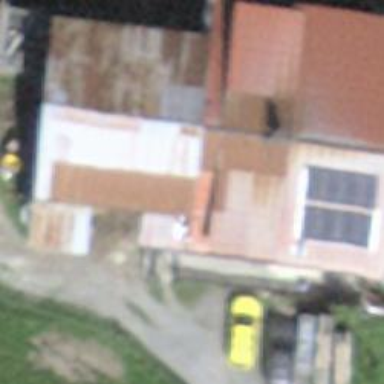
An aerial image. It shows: Farm building.